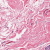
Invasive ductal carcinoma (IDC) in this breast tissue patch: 0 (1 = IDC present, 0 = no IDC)